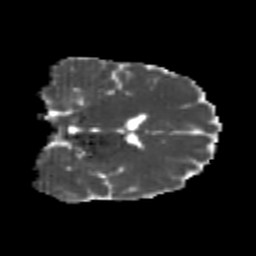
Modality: MD
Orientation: coronal
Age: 26
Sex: male
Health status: healthy
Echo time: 0.074 s